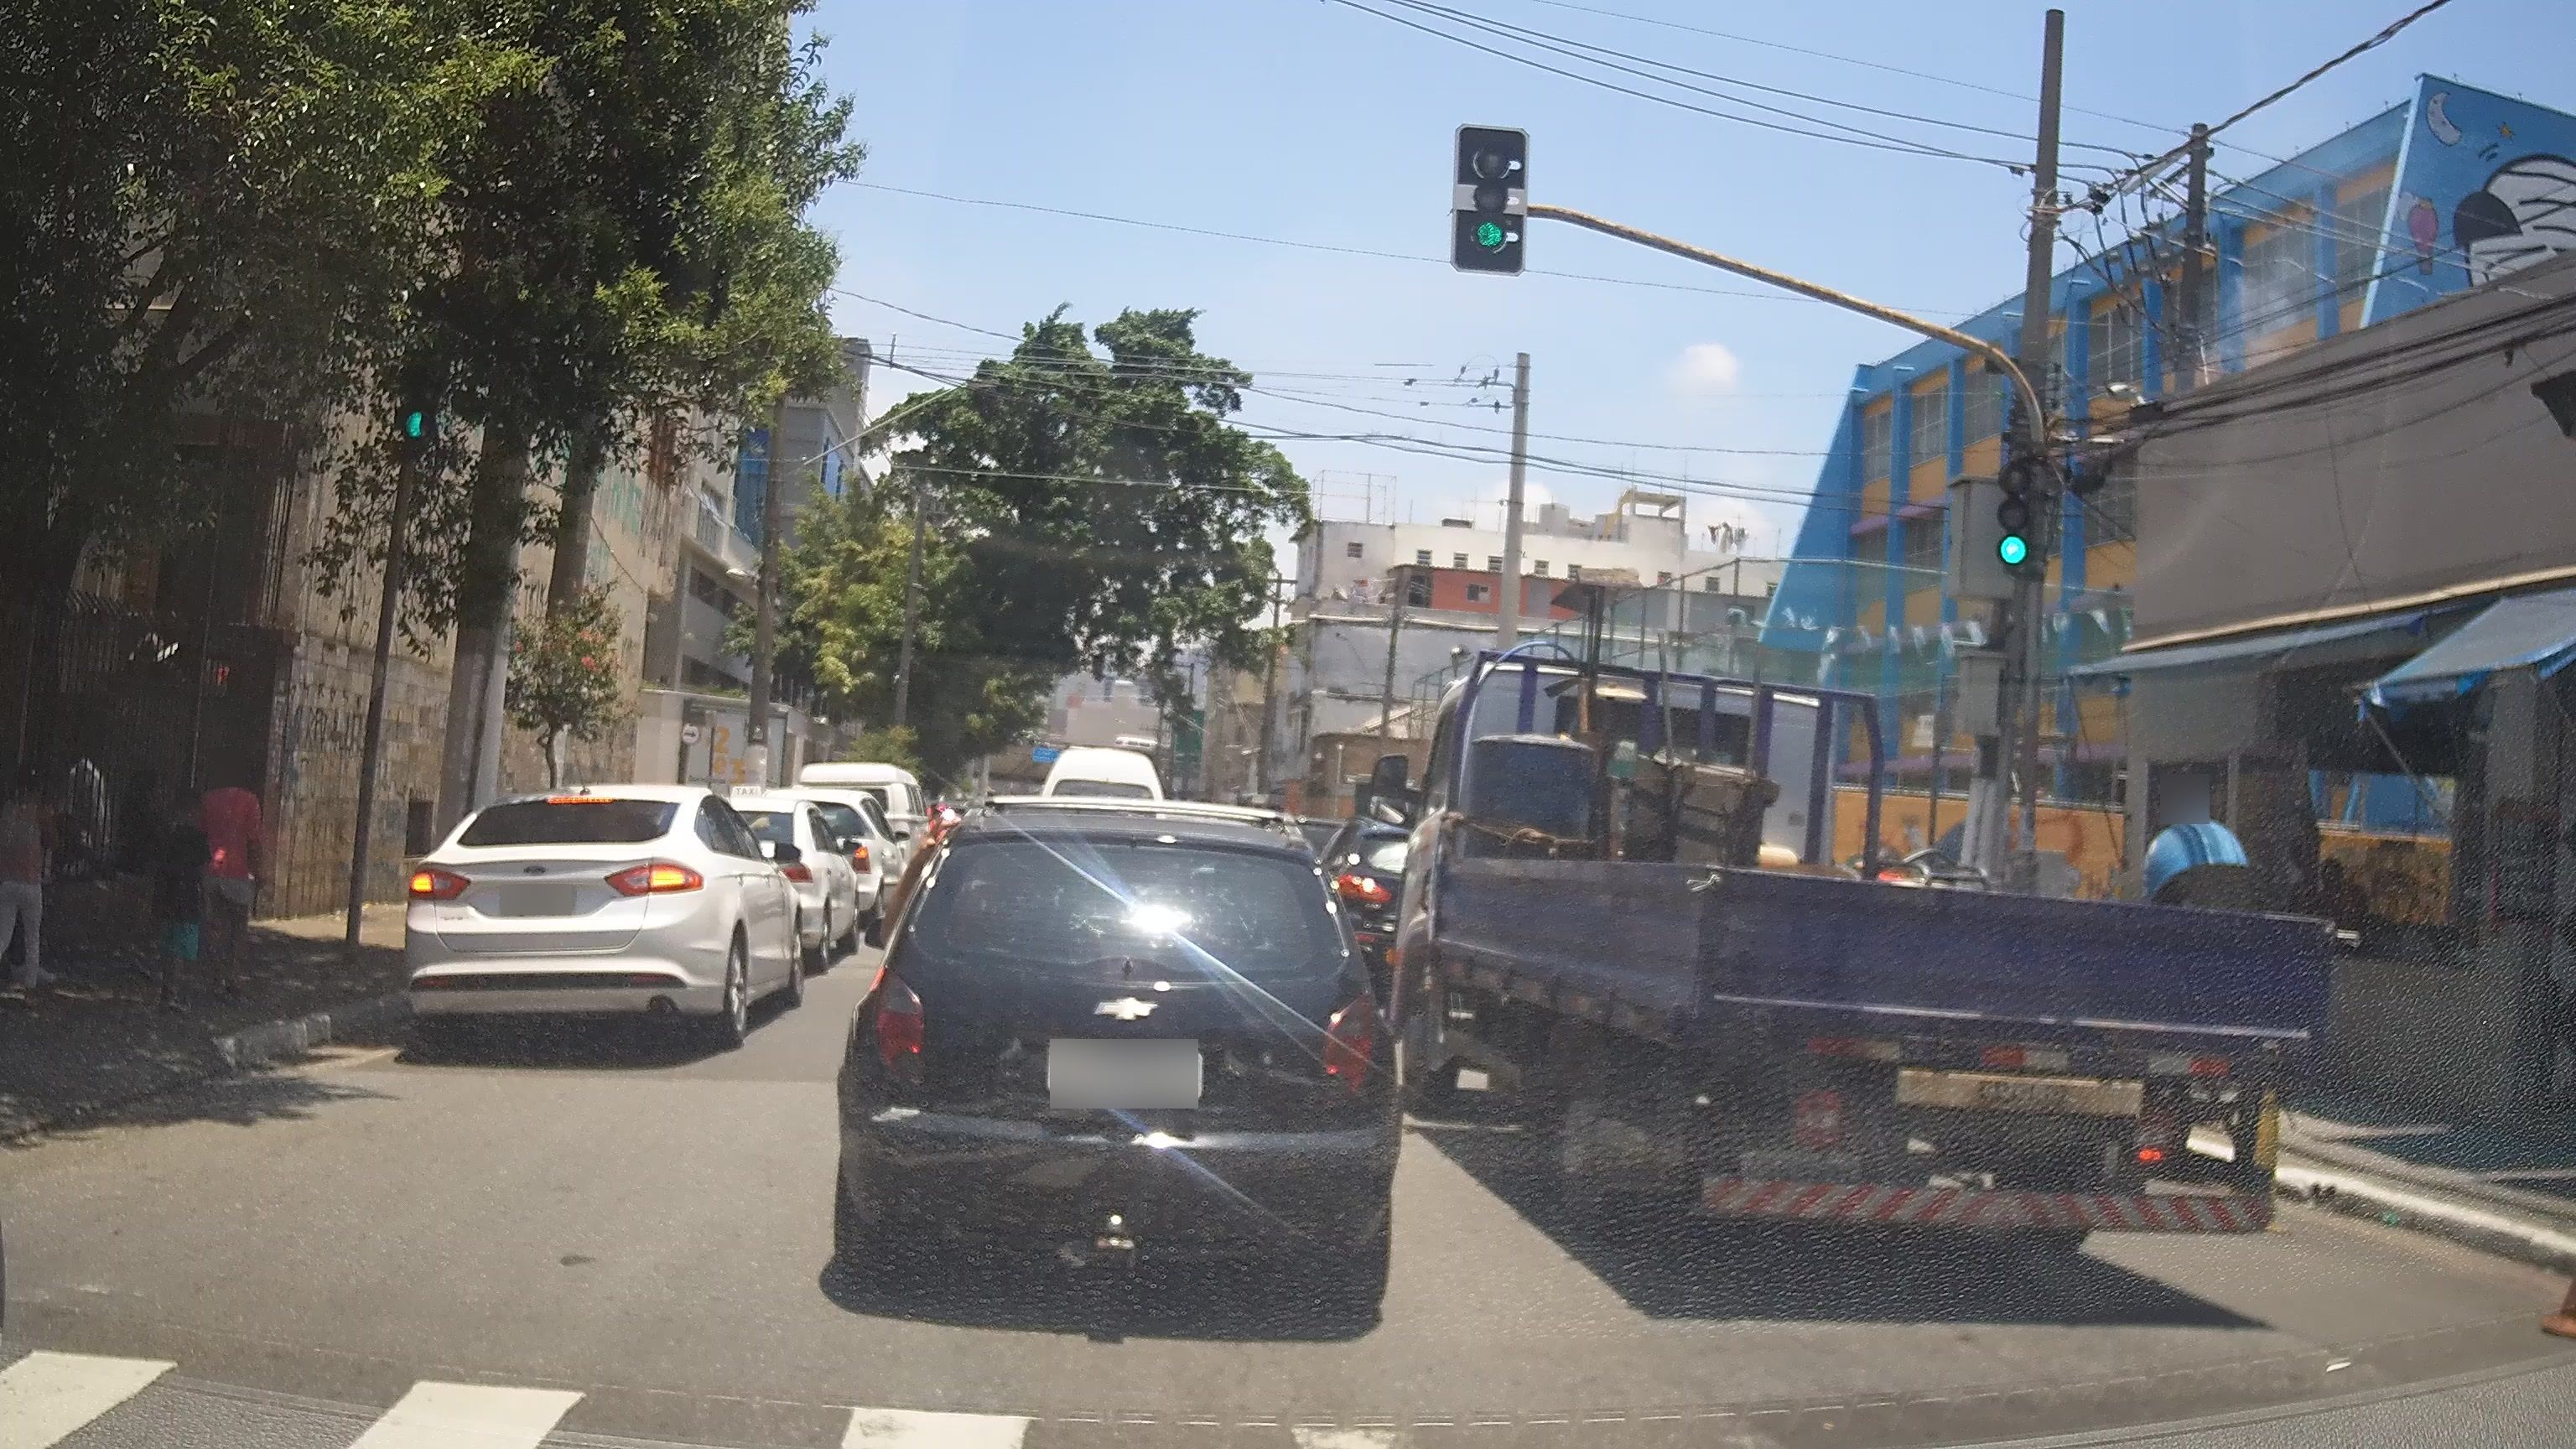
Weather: clear
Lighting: day
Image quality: good
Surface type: driving surface
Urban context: urban centre
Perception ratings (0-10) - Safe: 2.26, Lively: 4.71, Beautiful: 2.55, Boring: 4.35, Depressing: 7.04, Wealthy: 3.57